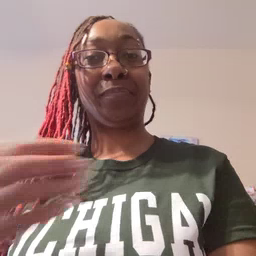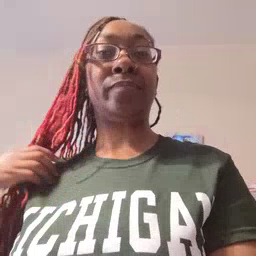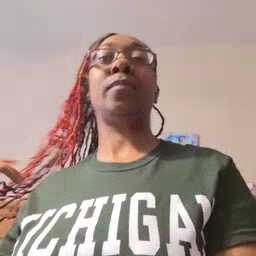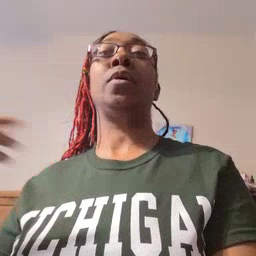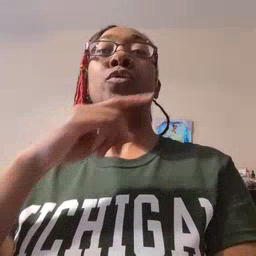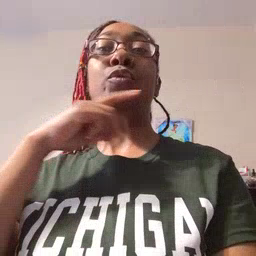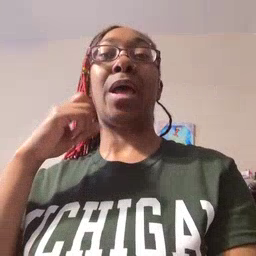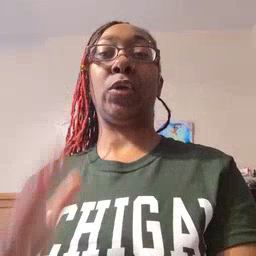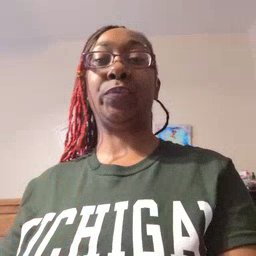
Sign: dryer